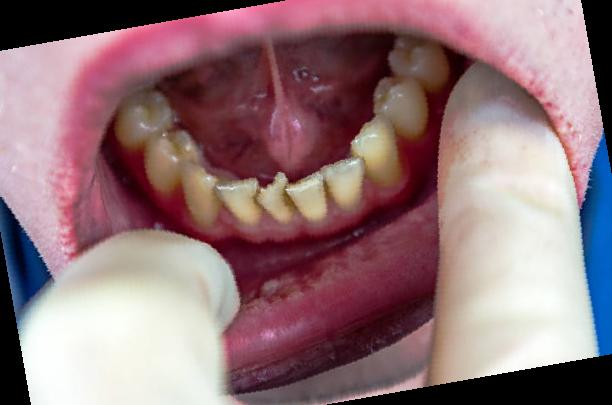
Condition: Gingivitis